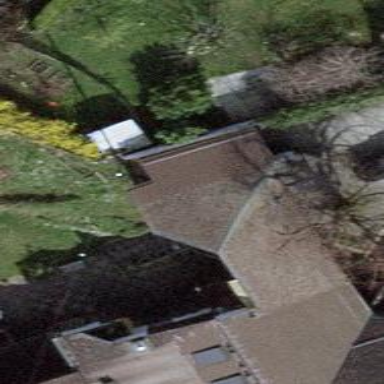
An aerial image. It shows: View of roof of building.